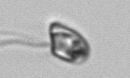
Label: flagellate_morphotype1